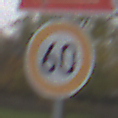
Verkehrszeichen: Geschwindigkeit60
Zusatzzeichen oben: KurveLinks
Umgebung: Outdoor, Suburban
Tageszeit: Midday
Wetter: Overcast
Licht: Natural
Jahreszeit: NotSpecified
Kontrast: LowContrast